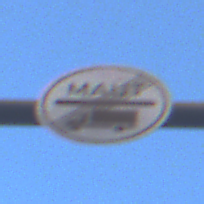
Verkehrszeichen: EndeMautpflicht
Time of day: SunriseSunset
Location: Outdoor (Urban)
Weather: Clear
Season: NotSpecified
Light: Natural